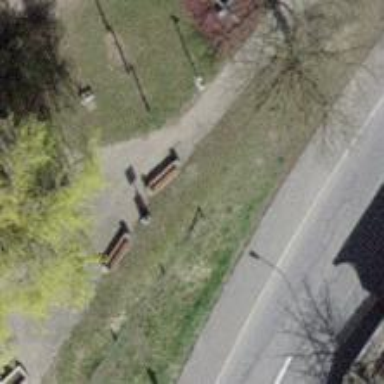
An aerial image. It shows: Bench for seating.